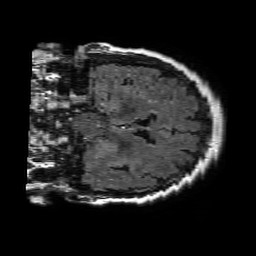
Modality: FLAIR
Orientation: coronal
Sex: female
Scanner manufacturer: philips
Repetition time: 11 s
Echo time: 0.125 s